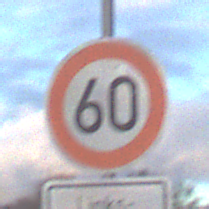
Verkehrszeichen: Geschwindigkeit60
Zusatzzeichen unten: HinweiseAufGefahrenDurchVerbaleAngabe9
Umgebung: Outdoor, Suburban
Tageszeit: SunriseSunset
Wetter: PartlyCloudy
Licht: Natural
Jahreszeit: NotSpecified
Kontrast: LowContrast